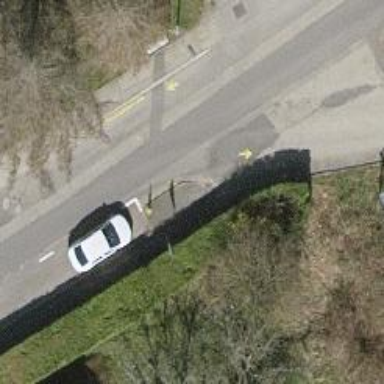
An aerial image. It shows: Unmarked road crossing.